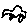
Label: car